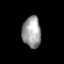
Tissue: prostate
Cell type: T cells
Senescence score: 0.3449
Nuclear area (px): 575
Mean DAPI intensity: 156.007